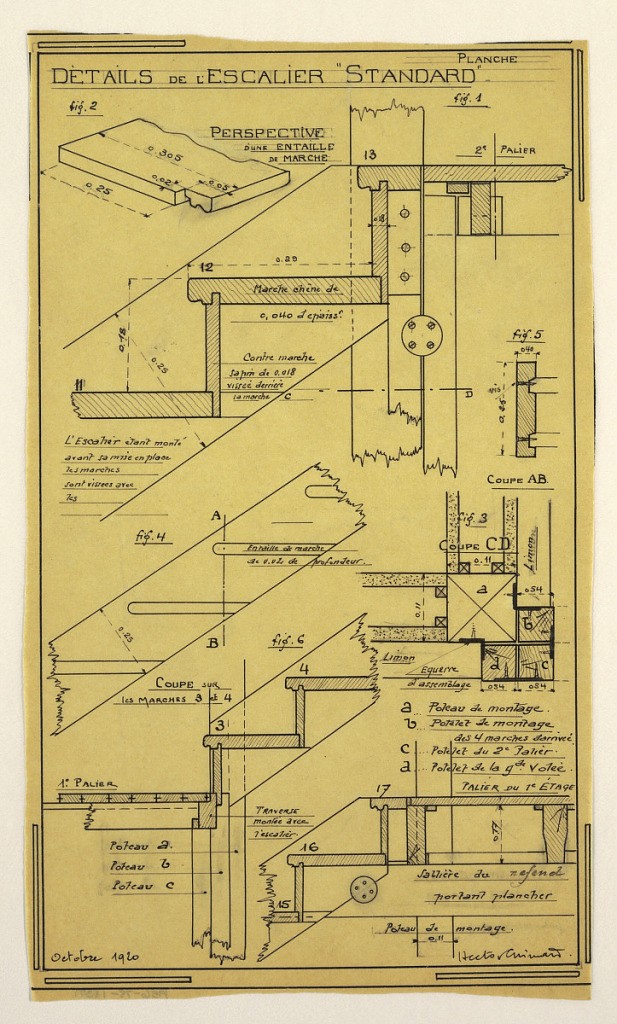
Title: Design for a Mass-Operational House Designed by Hector Guimard, Staircase Construction
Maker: Hector Guimard, French, 1867–1942
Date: October 1920
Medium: Pen and black ink, graphite on tracing paper
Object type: Drawing
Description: Design for a mass-operational house by Guimard, detailing the staircase construction.